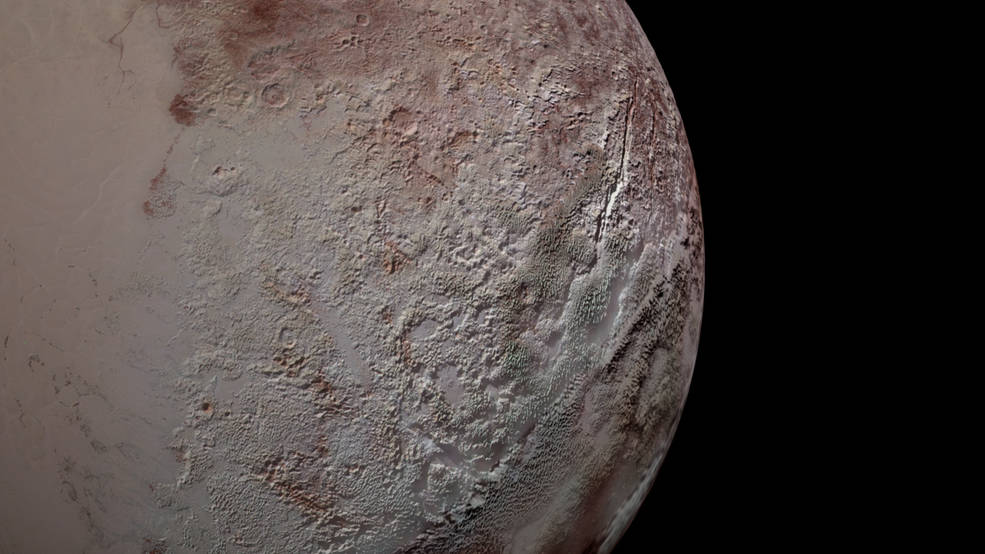
Pluto's Bladed Terrain New Horizons, Pluto, dwarf planets